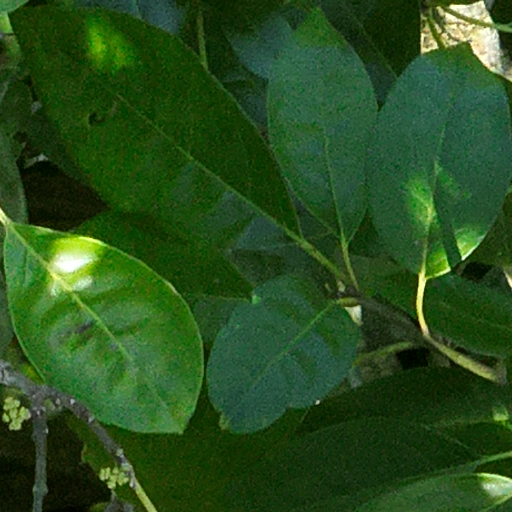
Species: Dendropanax arboreus
GBIF accepted scientific name: Dendropanax arboreus
Crown area (m\u00b2): 138.855